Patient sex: F
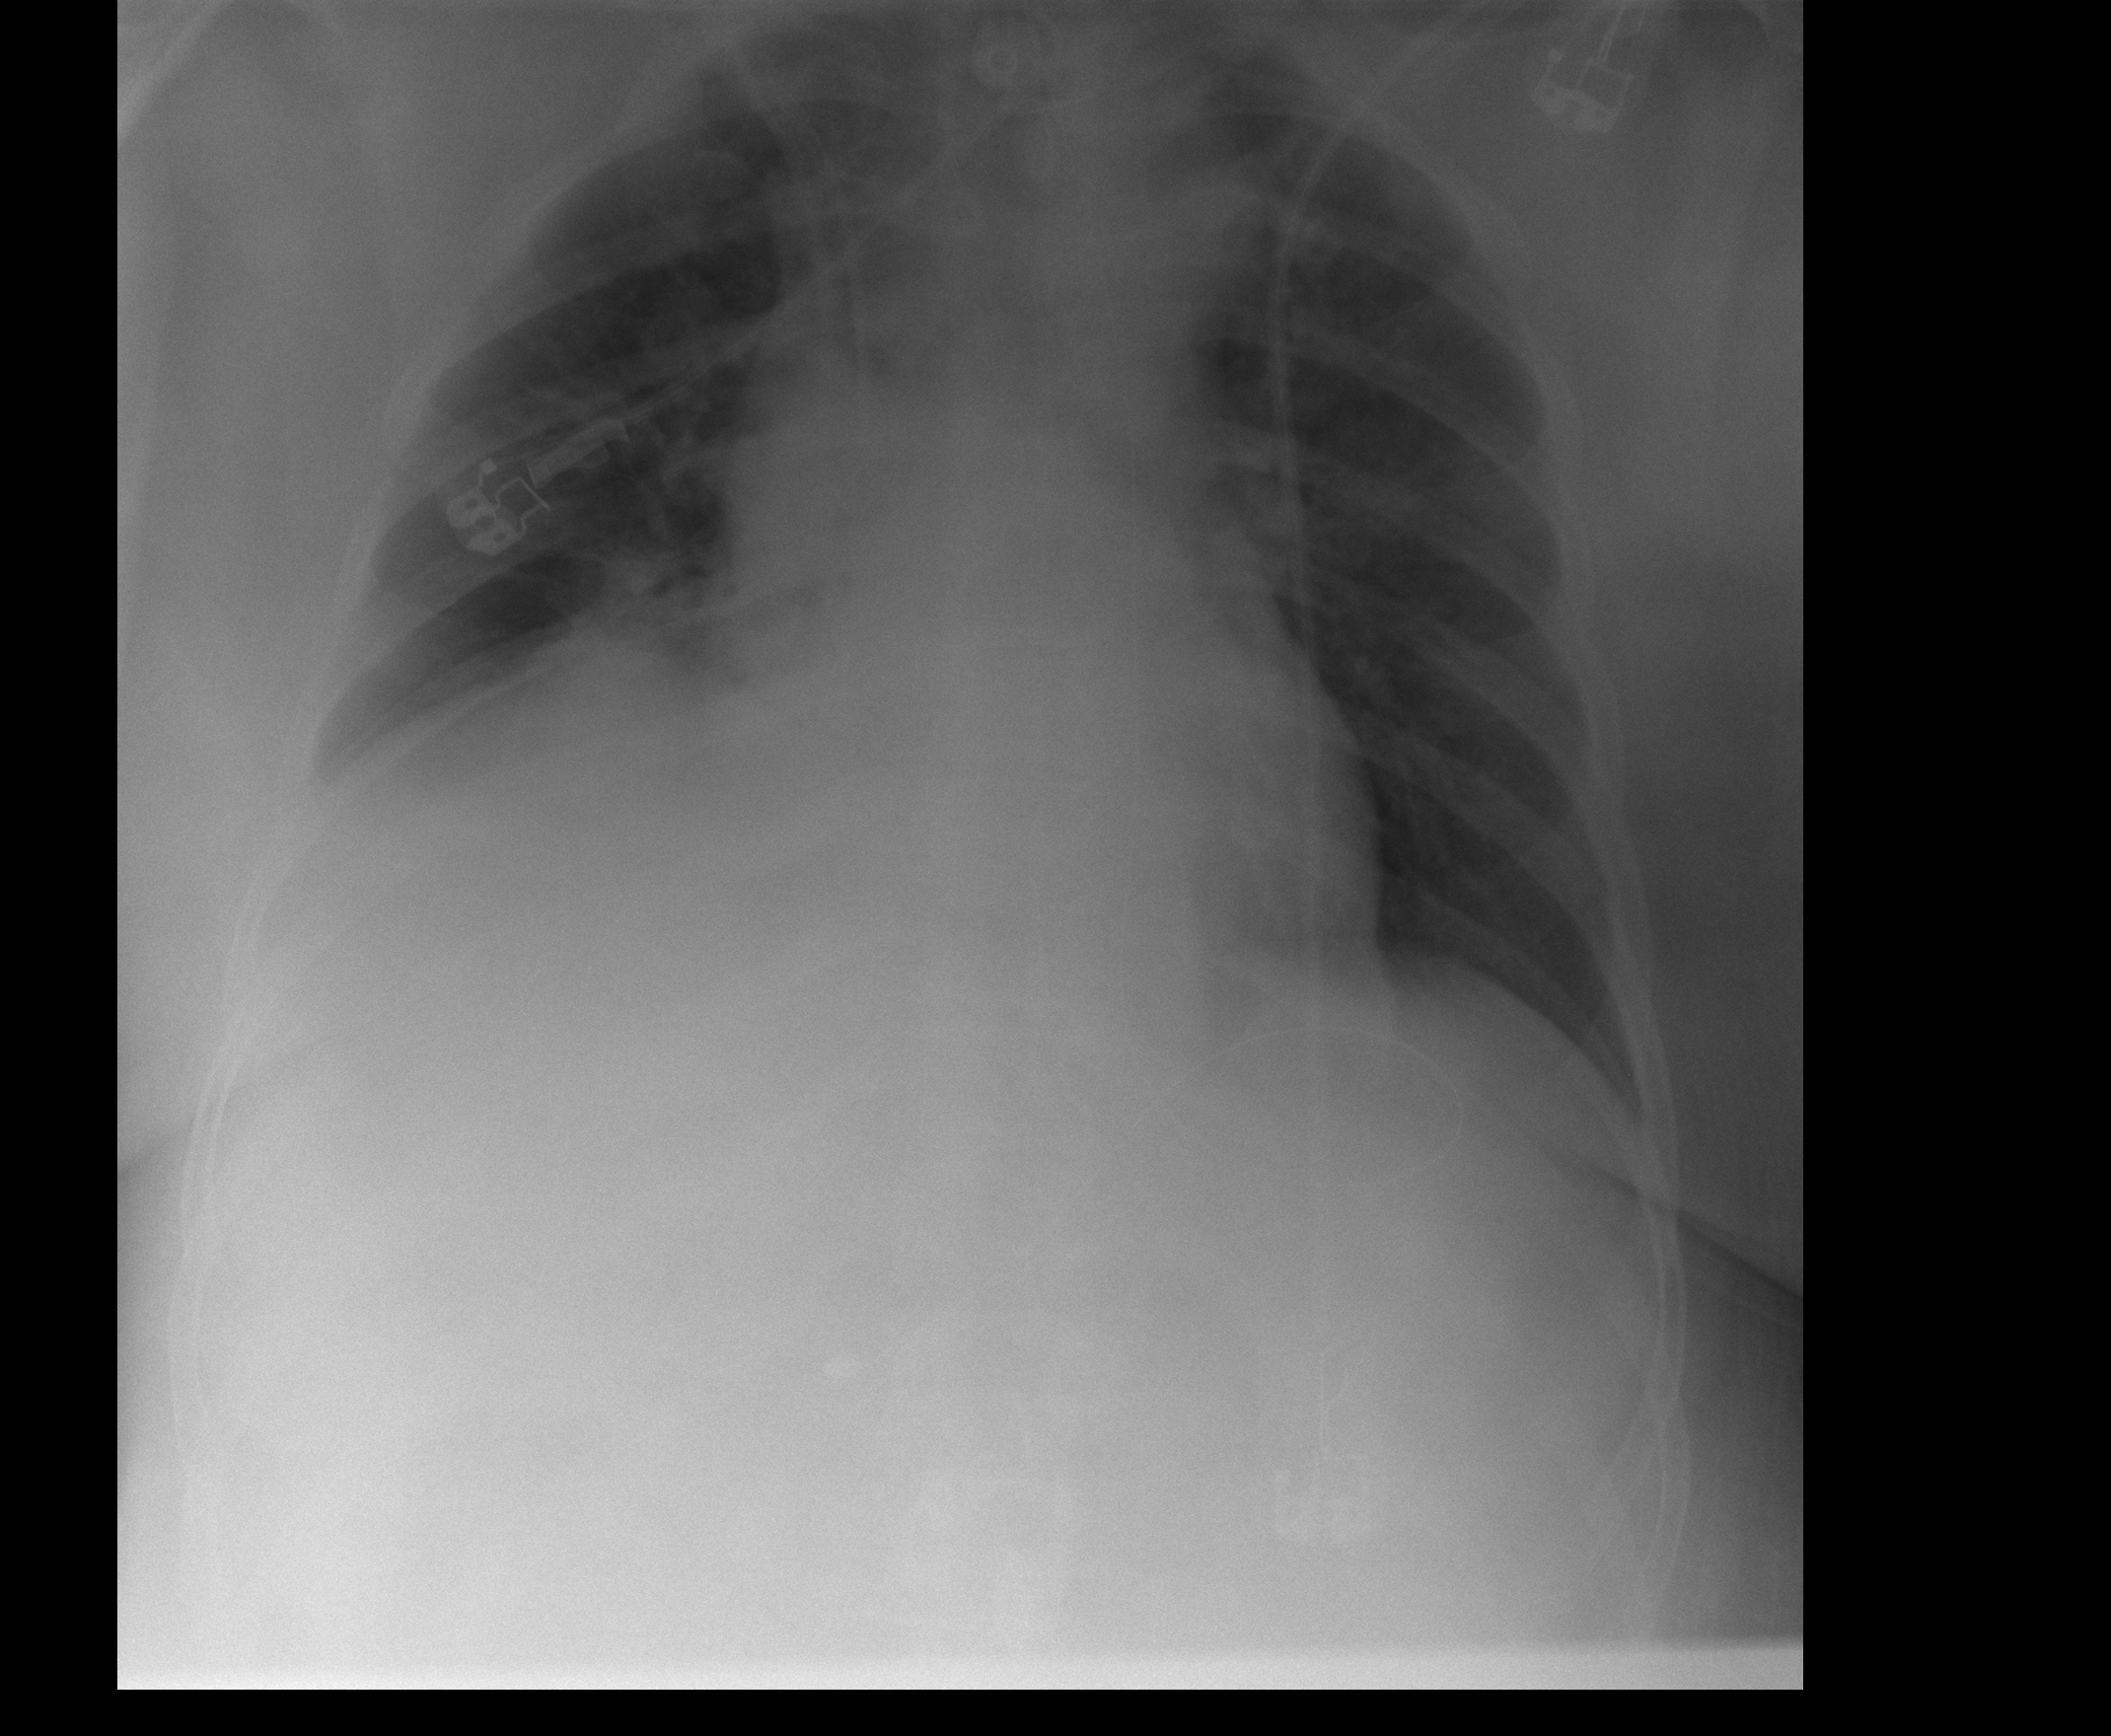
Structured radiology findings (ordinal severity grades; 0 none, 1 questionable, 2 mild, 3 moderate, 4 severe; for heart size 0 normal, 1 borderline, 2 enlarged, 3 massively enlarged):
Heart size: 1
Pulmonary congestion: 0
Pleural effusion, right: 2
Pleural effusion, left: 2
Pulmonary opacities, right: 3
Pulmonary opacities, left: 0
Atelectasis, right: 2
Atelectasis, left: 0